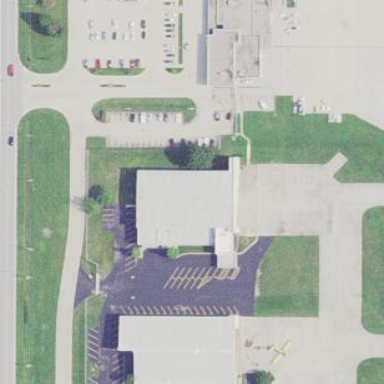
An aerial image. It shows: Hangar building at airport.